Question: I am getting repeated values from my ListView Items (it's Like text over text).
This is my problem (I am not sure if the image will be uploaded):

And my ListView code is:
'''
<ListView id="listView" defaultItemTemplate="template" onItemclick="menuOptions">
<!-- The Templates tag sets the ListView's templates property -->
<Templates>
<!-- Define your item templates within the Templates tags or use the
Require tag to include a view that only contains an ItemTemplate -->
<ItemTemplate name="template">
<ImageView bindId="pic" id="icon" />
<Label id="petLabel" />
<Label id="needleLable" />
<Label id="heightControl"/>
</ItemTemplate>
</Templates>
<ListSection>
<ListItem id="petLabel" val="mascota" pic:image="/images/menu/footprint.png"/>
<ListItem id="needleLable" val="vacuna" pic:image="/images/menu/pet.png"/>
<ListItem id="heightControl" val="estadistica" pic:image="/images/menu/pet.png"/>
</ListSection>
</ListView>
'''
In the files I used for internationzalition (platform/android/values-en and values-es) I have got this:
String.xml
'''
<resources>
<!--Menu -->
<string name="itemPet">Pet Profile</string>
<string name="itemNeedle">Needle</string>
<string name="itemHeight">Height Control</string>
</resources>
'''
and the values-es
'''
<resources>
<!--Menu -->
<string name="itemPet">Mascota</string>
<string name="itemNeedle">Ver Vacunas</string>
<string name="itemHeight">Control de peso</string>
</resources>
'''
And finally the .tss files where I call the text to show :
'''
'#petLabel':{
textAlign: Titanium.UI.TEXT_ALIGNMENT_CENTER,
text:L('itemPet'),
font:{
fontSize:30,
fontWeight:'bold',
fontFamily:'clear-sans.light'
}
}
'#needleLable':{
textAlign: Titanium.UI.TEXT_ALIGNMENT_CENTER,
text: L('itemNeedle'),
font:{
fontSize:30,
fontWeight:'bold',
fontFamily:'clear-sans.light'
}
}
'#heightControl':{
textAlign: Titanium.UI.TEXT_ALIGNMENT_CENTER,
text:L('itemHeight'),
font:{
fontSize:30,
fontWeight:'bold',
fontFamily:'clear-sans.light'
}
}
'''
I don't know why this happened, I have tried many things and I am not able to solve, any thought will be usefull.
Thank you.
Additional information:
I did an alert that get the event when I click the ListItem, the alert return this:
{properties={height=100dp, accessoryType=0, textAlign=center, font={fontWeight=bold, fontSize=30, fontFamily=clear-sans.light}, title=Ver Vacunas, val=vacuna, id=needleLable}, pic={image=/images/menu/pet.png}}
The title show the correct text, however the problem is still there.
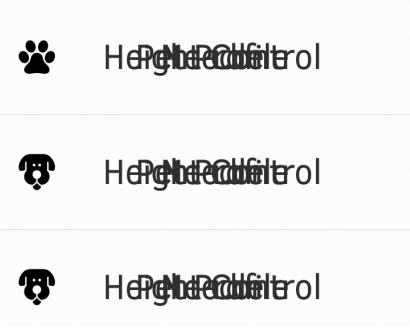
Answer: I found in the Oficial's documentation:
<URL>
You can specify the Localization via XML attribute.
So I modify my .xml code:
'''
<ListView id="listView" defaultItemTemplate="template" onItemclick="menuOptions">
<!-- The Templates tag sets the ListView's templates property -->
<Templates>
<!-- Define your item templates within the Templates tags or use the
Require tag to include a view that only contains an ItemTemplate -->
<ItemTemplate name="template">
<ImageView bindId="pic" id="icon" />
<Label bindId="label" id="petLabel" />
</ItemTemplate>
</Templates>
<ListSection>
<ListItem label:text="L('itemPet')" val="mascota" pic:image="/images/menu/footprint.png"/>
<ListItem label:text="L('itemNeedle')" val="vacuna" pic:image="/images/menu/pet.png"/>
<ListItem label:text="L('itemHeight')" title="" val="estadistica" pic:image="/images/menu/pet.png"/>
</ListSection>
</ListView>
'''
And now it's working fine this few words make the magic :